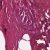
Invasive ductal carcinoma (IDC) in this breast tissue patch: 0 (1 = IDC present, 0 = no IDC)